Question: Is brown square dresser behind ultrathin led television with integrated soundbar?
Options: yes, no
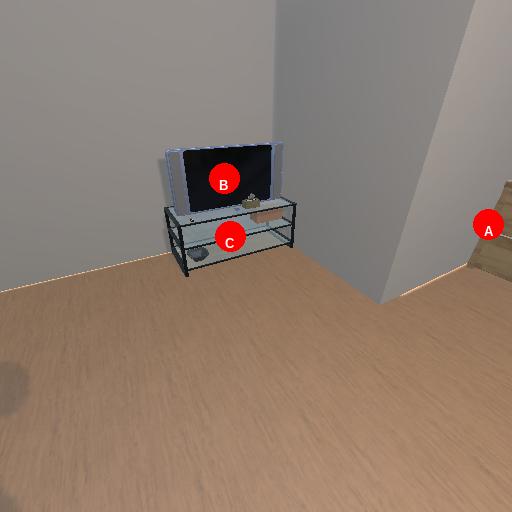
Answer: yes